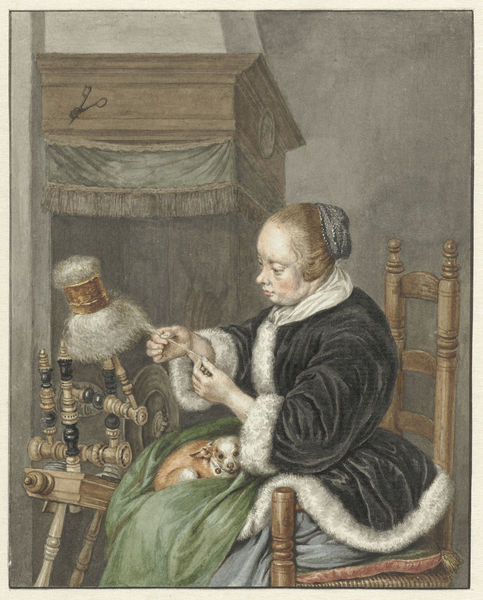
Titel: De Spinster
Künstler: Abraham Delfos
Standort: Amsterdam
Institution: Rijksmuseum
Schlagwörter: gemälde, kopf, weiß, grün, frau, nase, schwarz, stuhl, zimmer, hund, rock, pelz, vorhang, haare, mantel, decke, kamin, chair, cushion, hat, kissen, pillow, velvet, black, dress, green, lady, old, portrait, seated, sit, sitting, skirt, woman, nähen, wolle, knit, sewing, katze, schere, hausfrau, handwerk, house, drapes, color, coat, fabric, fur, dog, spindel, spinnen, spinnrad, clothes, fireplace, paint, lamb, wool, work, working, pelu, matel, clothing, austere, arachne, stihl, wheel, broom, flemish, machine, spinning, knitting, thread, domestic, scissors, spindle, creation, yarn, sew, spinning wheel, weave, loom, woman spinning, lap dpg, spindeö, create, spinngin, 이마가 넓은 여자가 실 같은걸 엮고 있고 무릎애 강아지가 누워있다, chihuahua, spinnead